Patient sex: F
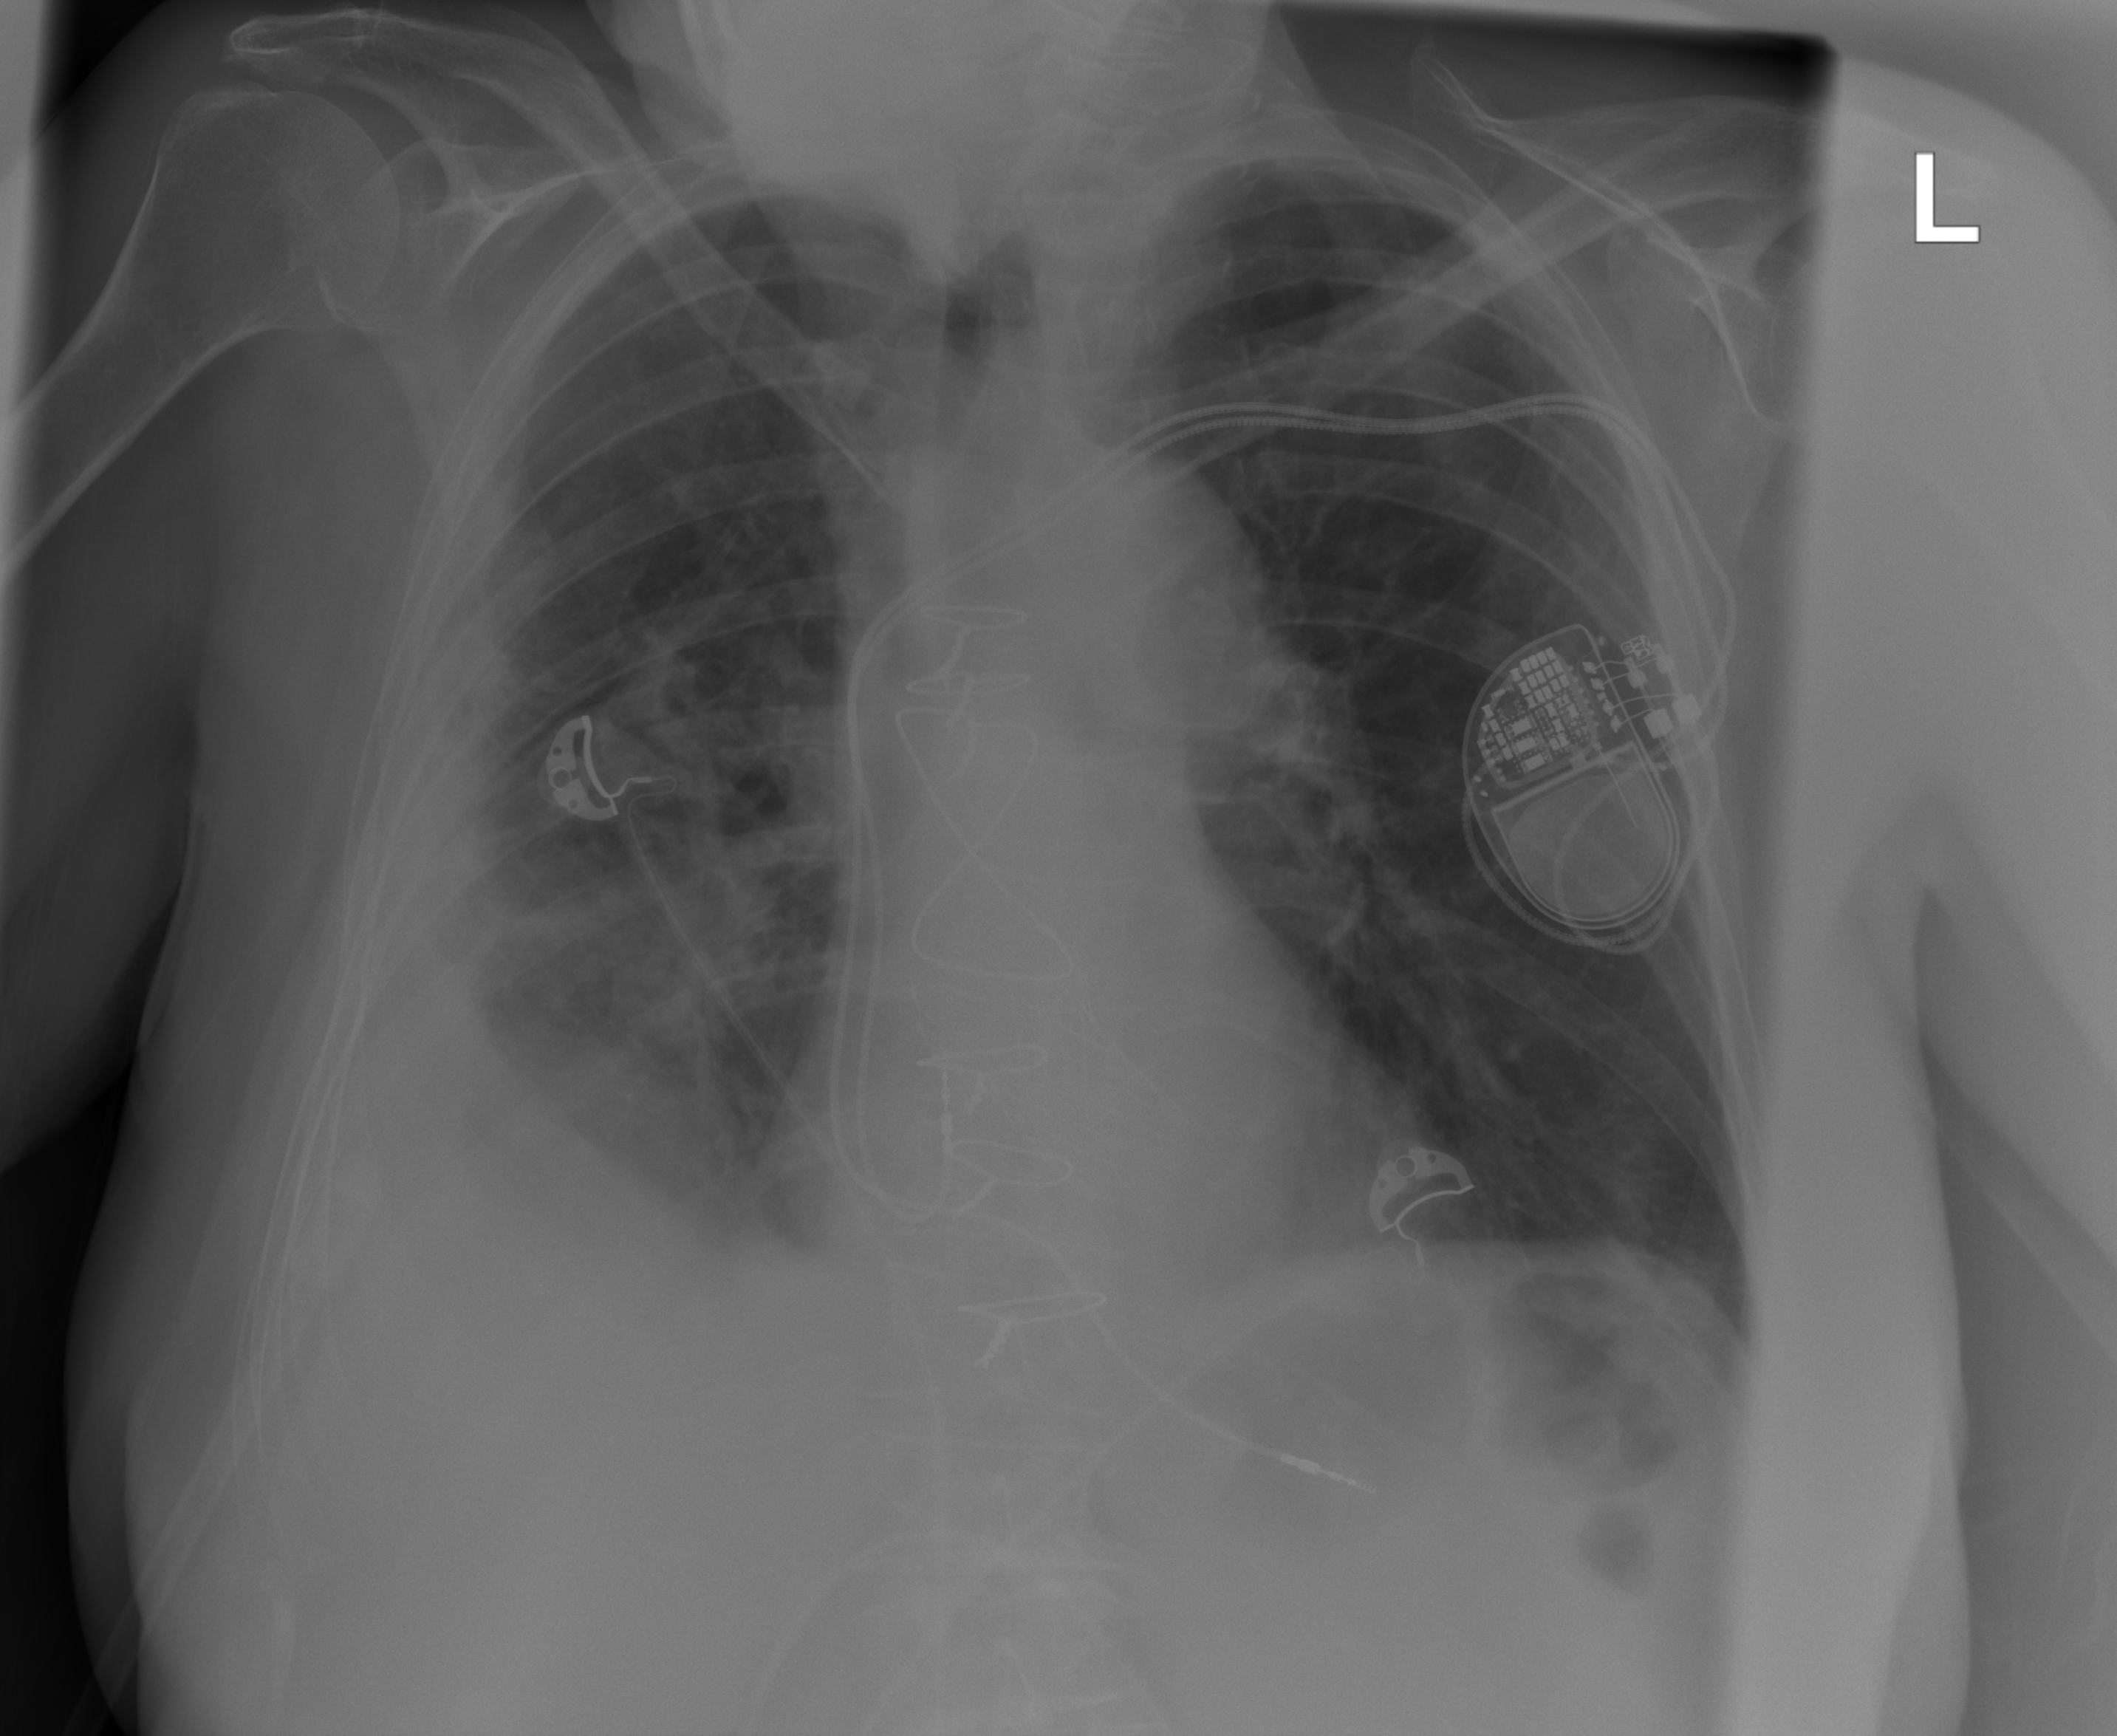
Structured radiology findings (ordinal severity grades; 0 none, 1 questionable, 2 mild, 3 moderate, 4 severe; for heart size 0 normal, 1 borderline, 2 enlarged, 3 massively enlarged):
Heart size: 0
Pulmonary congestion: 0
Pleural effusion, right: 3
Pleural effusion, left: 0
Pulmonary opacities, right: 0
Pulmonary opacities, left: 0
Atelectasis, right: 3
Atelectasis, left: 0